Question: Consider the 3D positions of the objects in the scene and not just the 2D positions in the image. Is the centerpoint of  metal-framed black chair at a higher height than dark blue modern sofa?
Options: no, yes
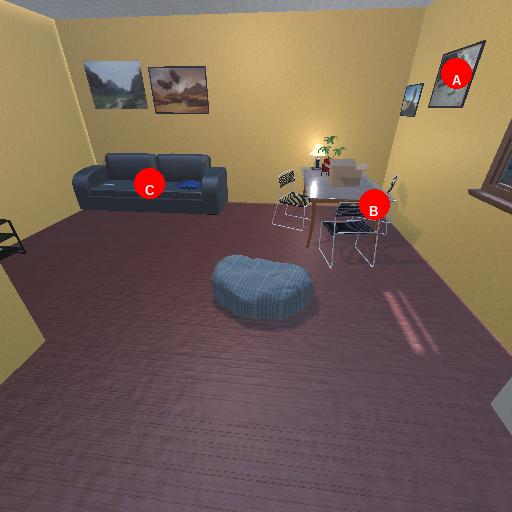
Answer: no